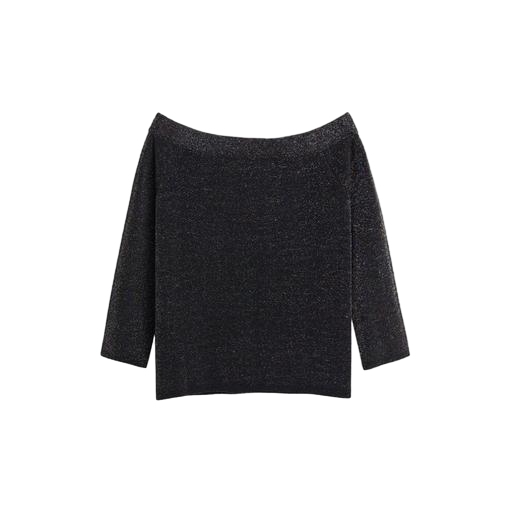
boat-neck top, 3/4-sleeve boat-neck top, black sweater, white background